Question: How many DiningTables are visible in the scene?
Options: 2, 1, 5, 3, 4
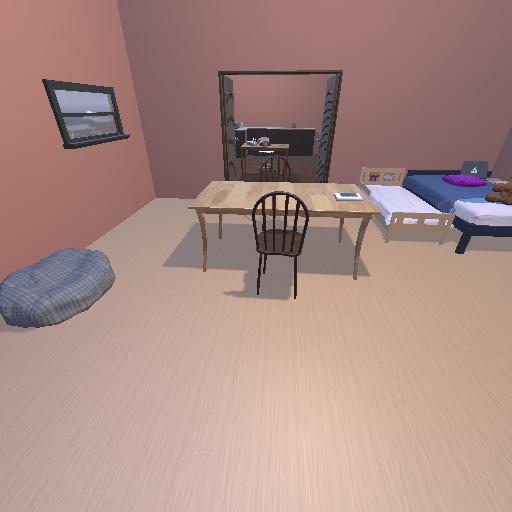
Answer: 2